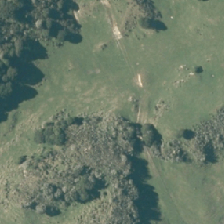
Land cover: manuka_kanuka